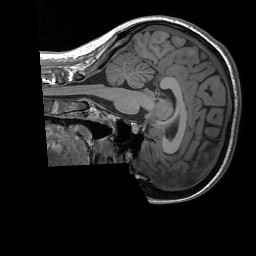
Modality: T1w
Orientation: sagittal
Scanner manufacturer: siemens
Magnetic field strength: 3 T
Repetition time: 1.76 s
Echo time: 0.0022 s